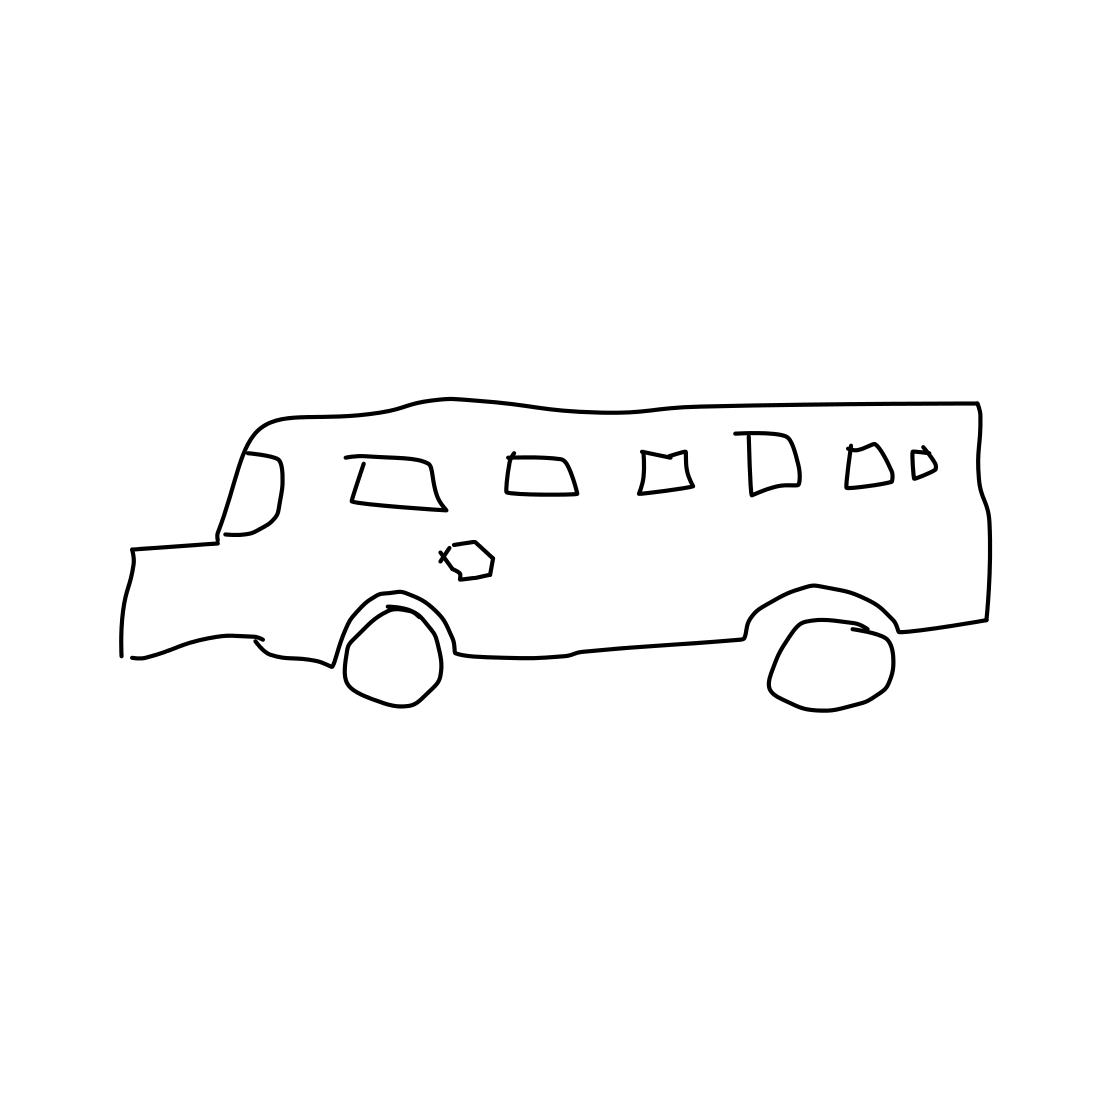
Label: bus